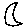
Label: moon